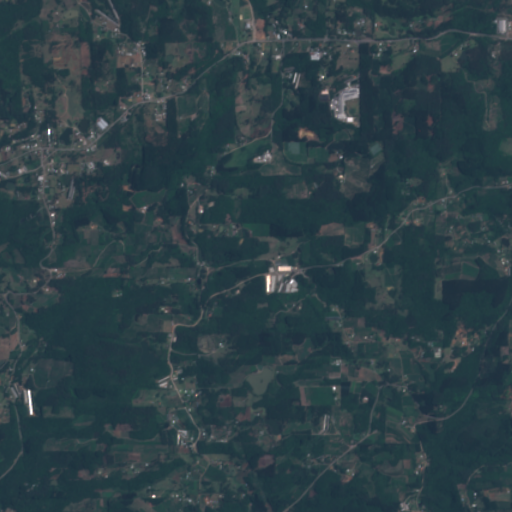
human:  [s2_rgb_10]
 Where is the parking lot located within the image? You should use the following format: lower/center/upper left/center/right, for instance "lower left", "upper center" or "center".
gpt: There is no parking lot in the image.